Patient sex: M
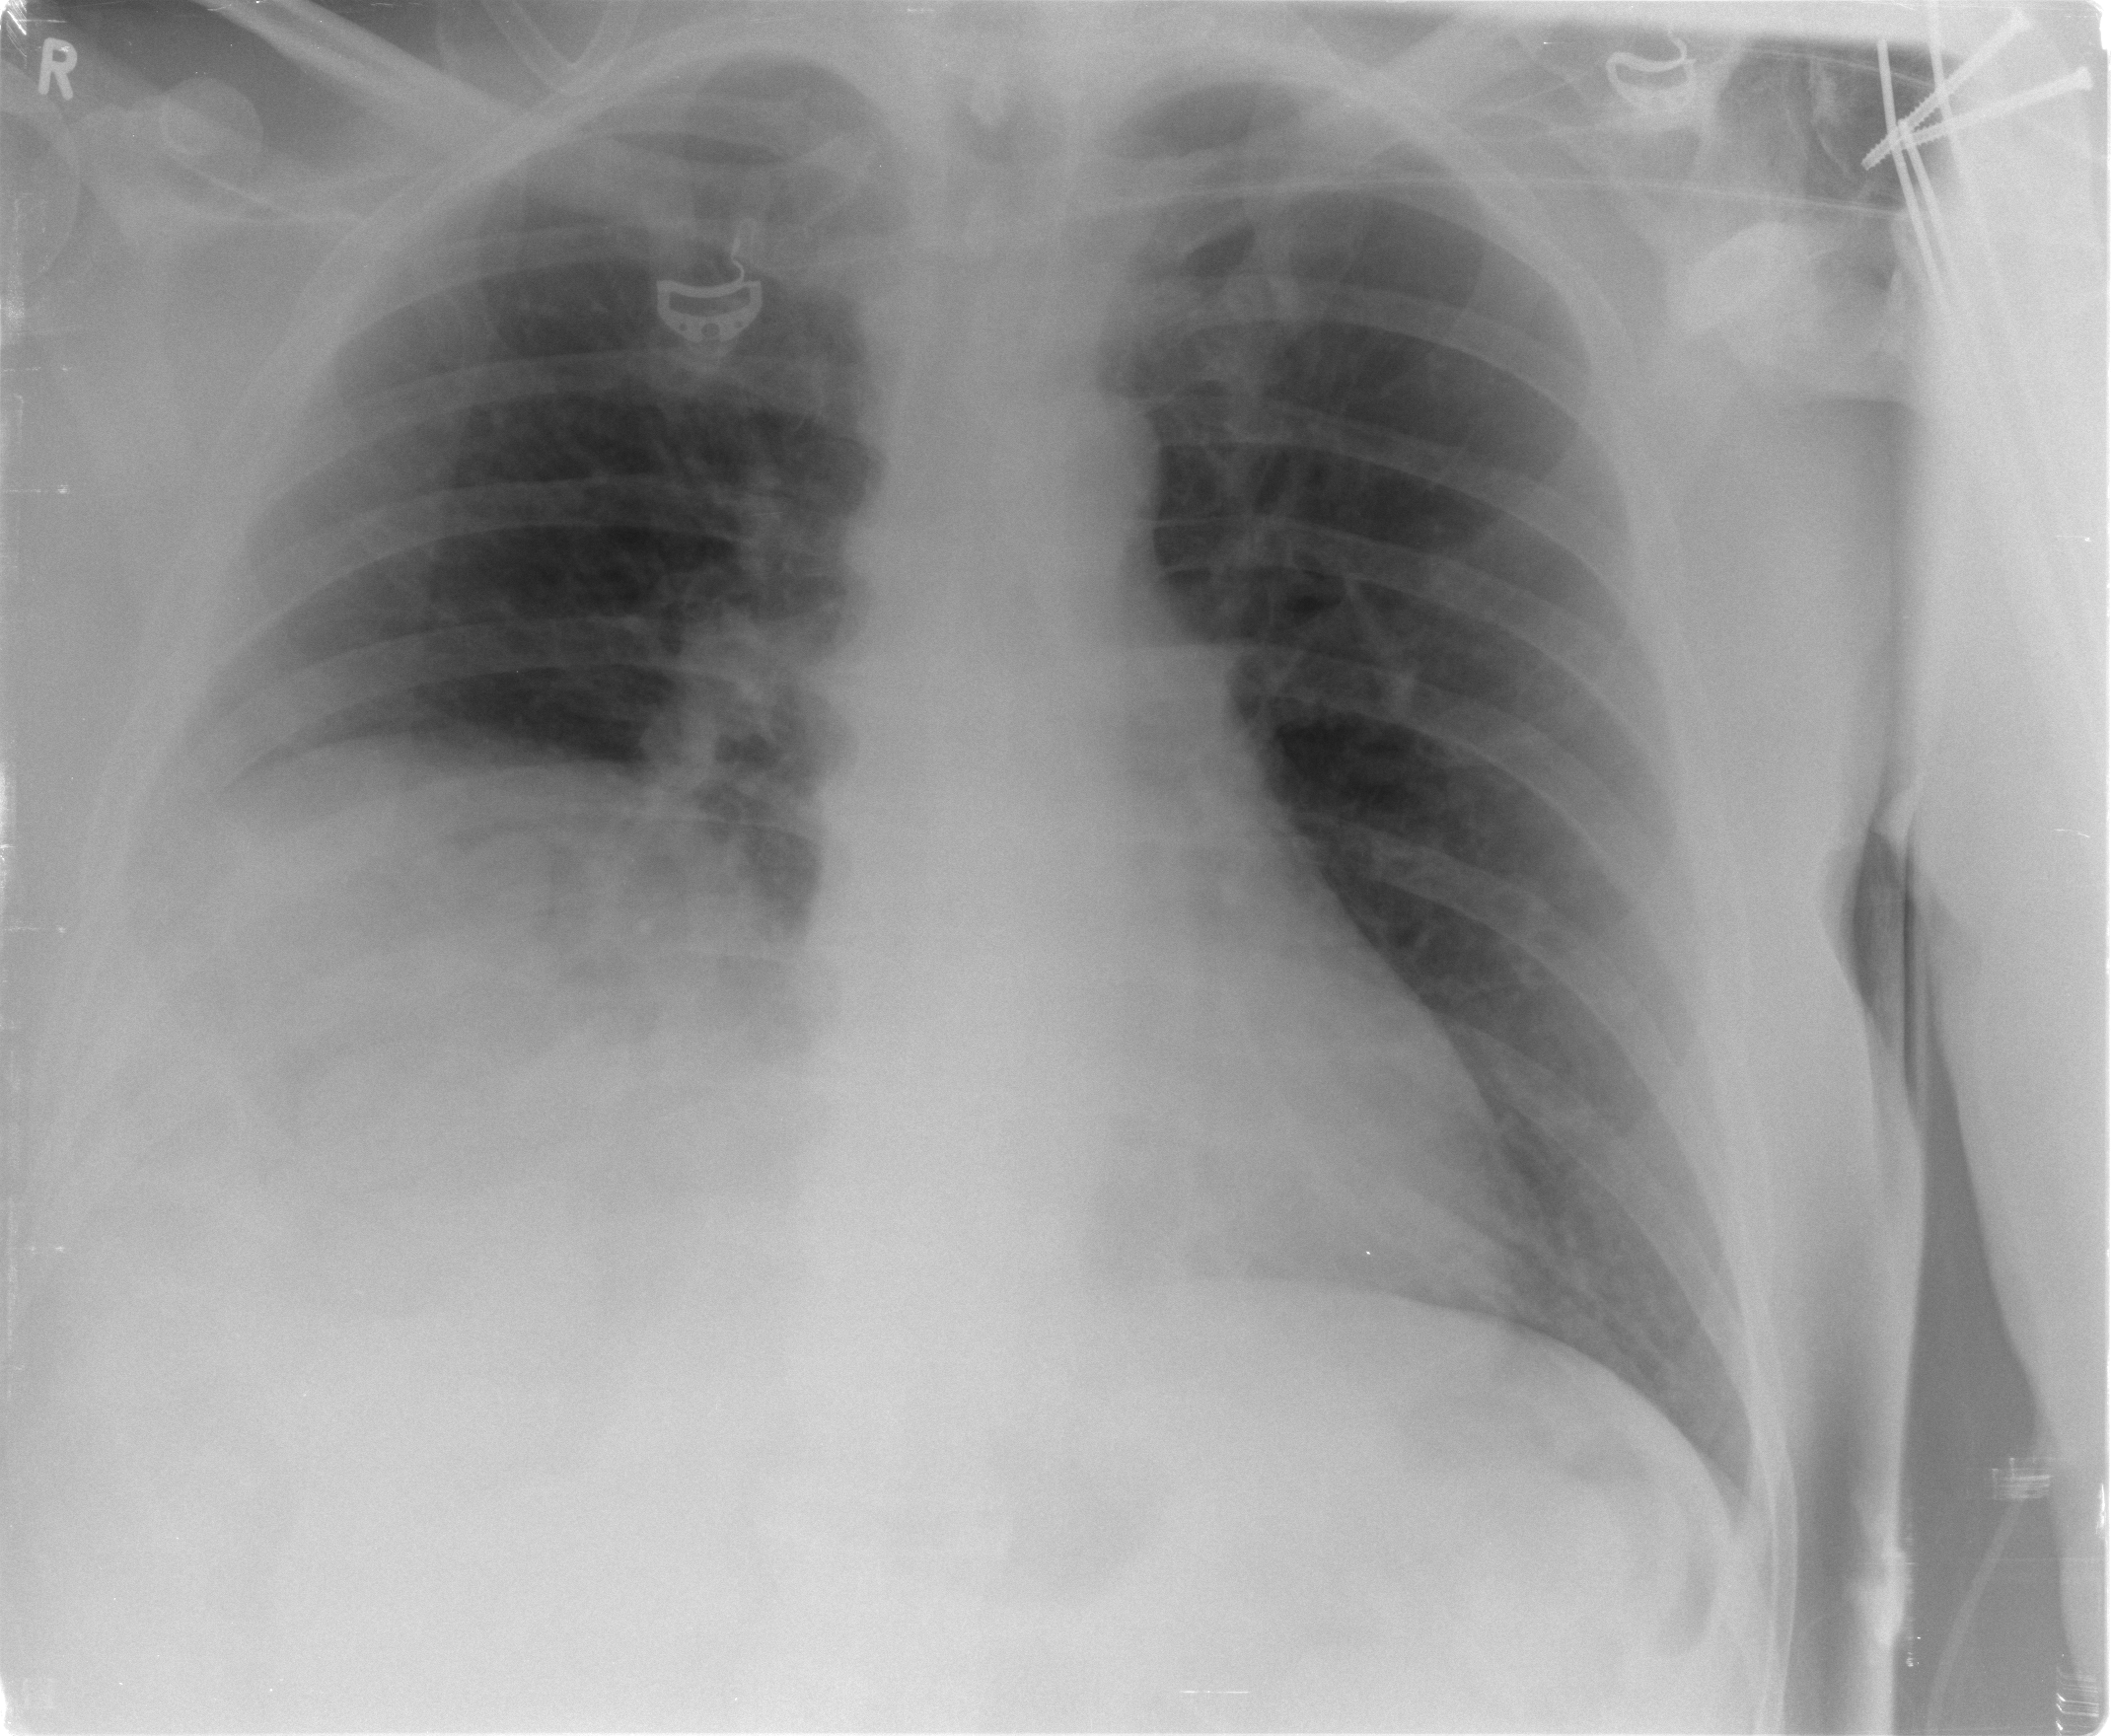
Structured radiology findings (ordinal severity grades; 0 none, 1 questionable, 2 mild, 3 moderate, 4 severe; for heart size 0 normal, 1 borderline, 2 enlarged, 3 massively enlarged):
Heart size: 0
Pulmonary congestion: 2
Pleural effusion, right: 0
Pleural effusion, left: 0
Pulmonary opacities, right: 0
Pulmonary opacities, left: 0
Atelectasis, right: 2
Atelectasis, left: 0